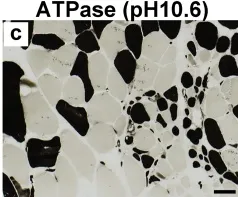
A-f: Histological analysis of the muscle biopsies from patients. : ATPase (pH10.6). A group of atrophic fibers was observed in both patients (a, c, d, f).
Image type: radiology (ct)